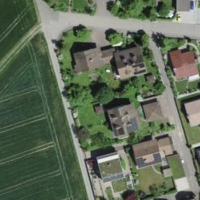
EUNIS habitat code: 54
Species observed at this site:
Chelidonium majus